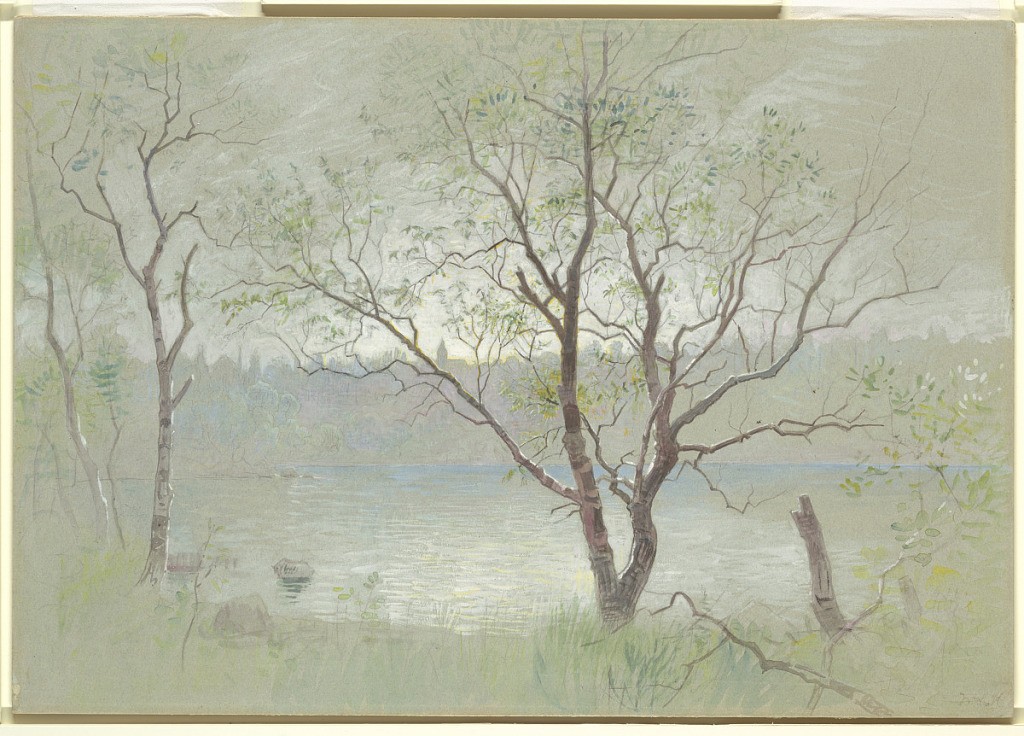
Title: Übersee, Traunstein, Bavaria
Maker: William Stanley Haseltine, American, 1835–1900
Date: ca. 1880
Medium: Brush and watercolor, gouache, charcoal on grey paper, laid down
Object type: Drawing
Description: Two trees in foreground, framing the composition. Water in middle ground, with silhouetted buildings visible on the distant shore.